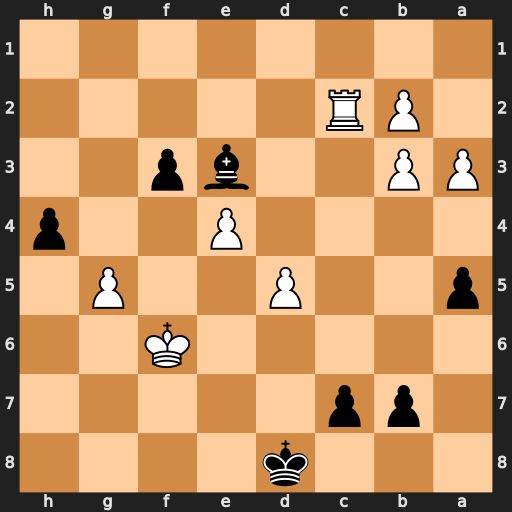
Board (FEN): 3k4/1pp5/5K2/p2P2P1/4P2p/PP2bp2/1PR5/8
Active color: b
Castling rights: -
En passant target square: -
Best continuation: f2 Rxf2 Bxf2